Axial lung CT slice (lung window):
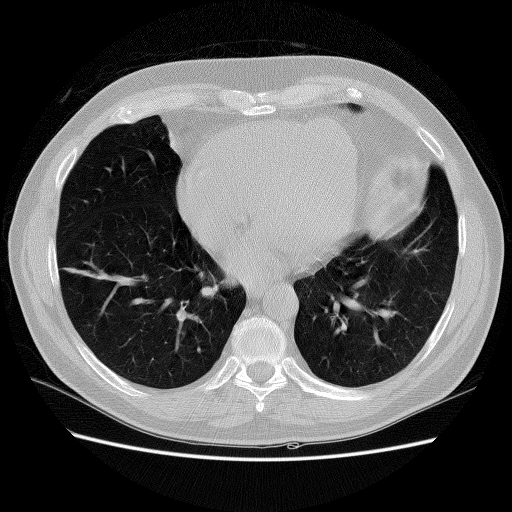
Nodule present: no